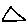
Label: triangle